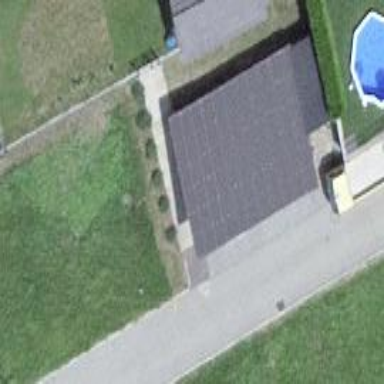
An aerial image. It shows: Carport building.